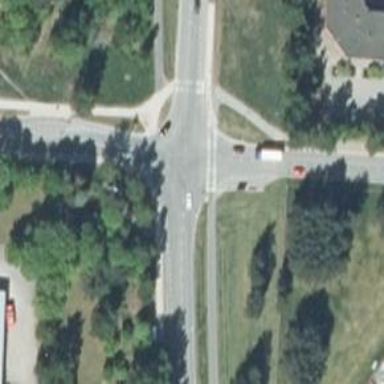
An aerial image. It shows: Uncontrolled crossing on the road.